Question: I am trying to use 'baseurl()' in my application, but it's not working. I've attached two photos, . Can anybody help me solve this?
'''
$config['base_url'] = 'http://localhost/class-19/';
'''
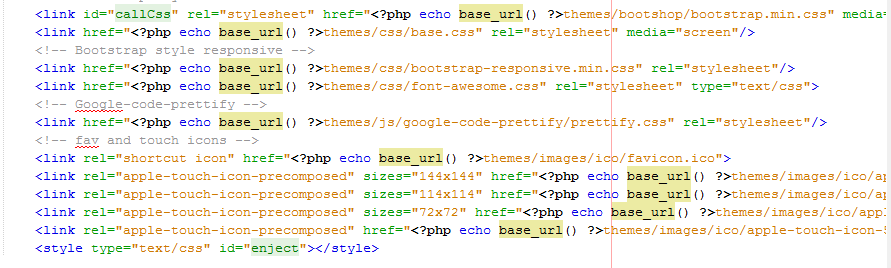
Answer: hiii...Please replace baseurl() to